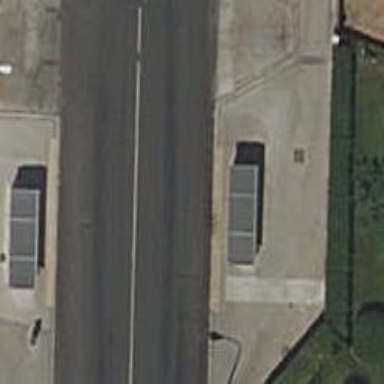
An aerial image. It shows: Bus stop with sheltered platform for public transport.